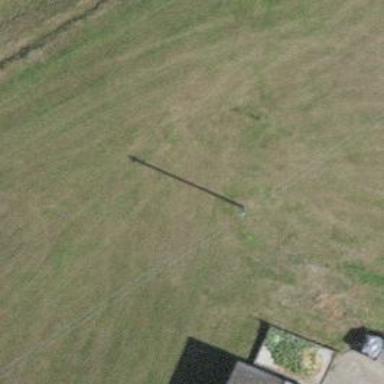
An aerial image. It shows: Minor power line.